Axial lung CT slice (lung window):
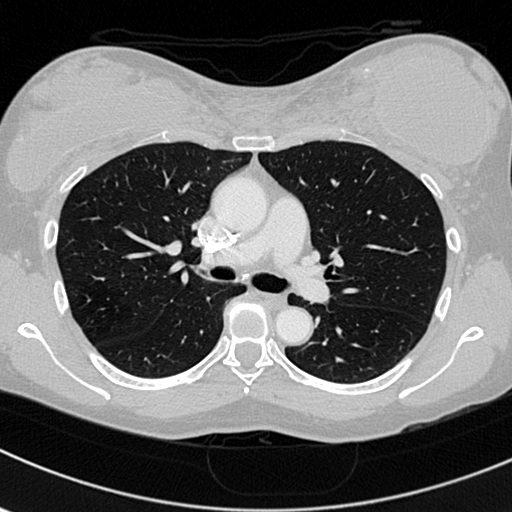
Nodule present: no